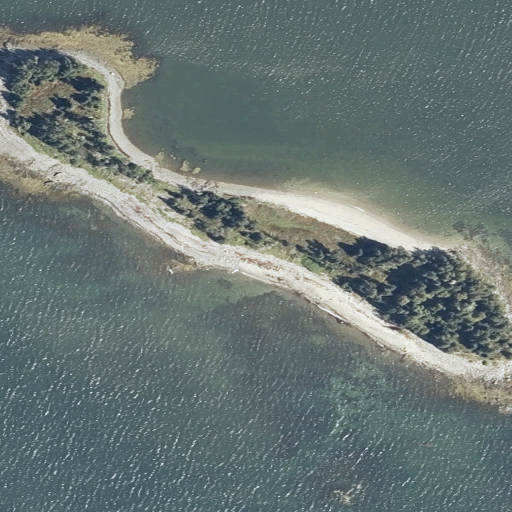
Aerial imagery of island in Maine named Sheep Island containing open water and herbaceous wetlands